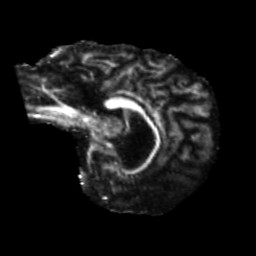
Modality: FA
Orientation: sagittal
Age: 64
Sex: male
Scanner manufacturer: siemens
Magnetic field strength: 3 T
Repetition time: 5.25 s
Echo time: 0.08 s